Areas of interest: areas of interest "Hengtai Business Building (Huanghe East Road)"
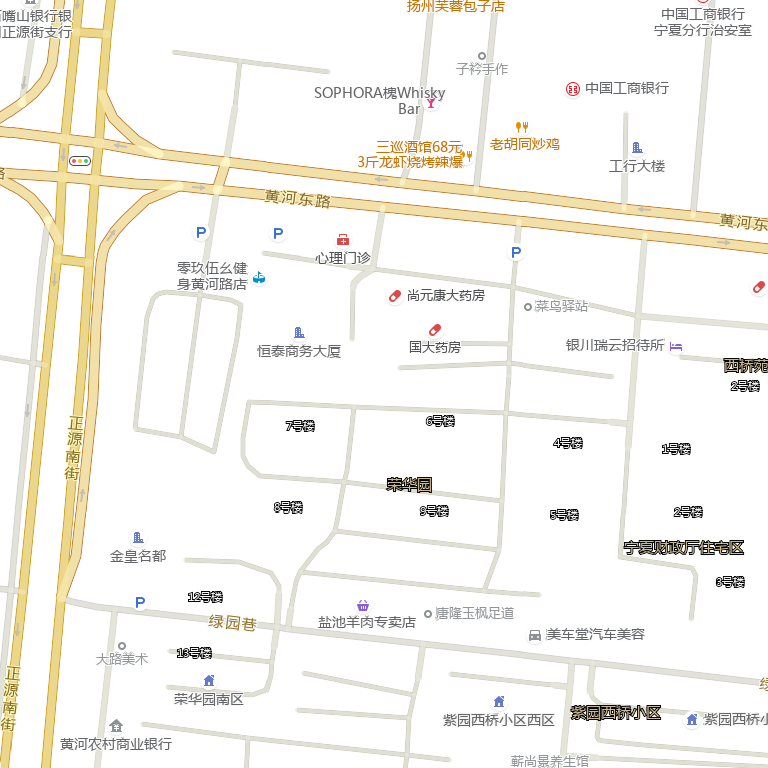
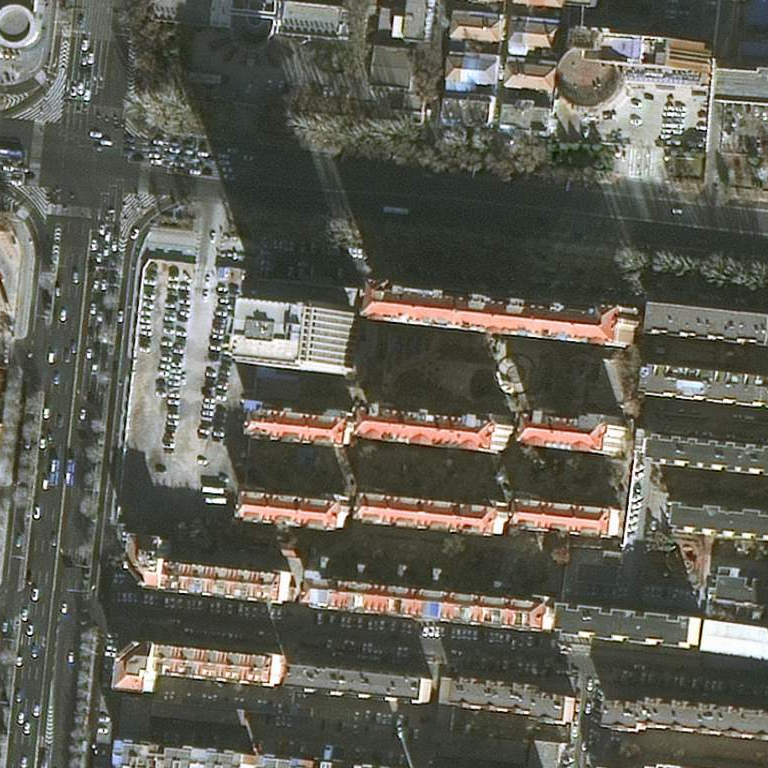